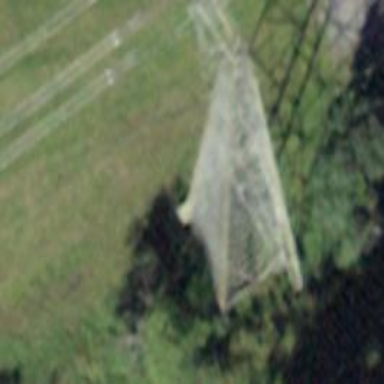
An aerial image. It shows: Power tower.